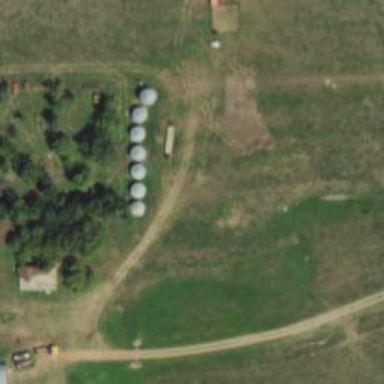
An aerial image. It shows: Silo.